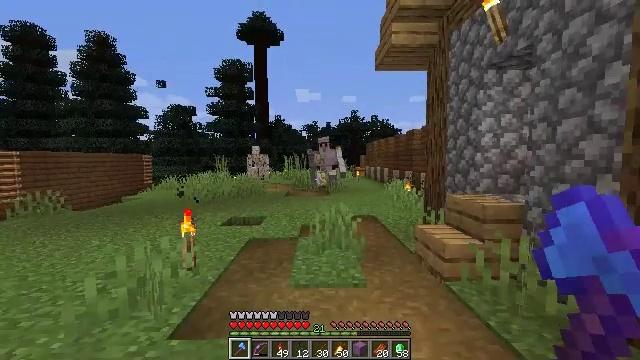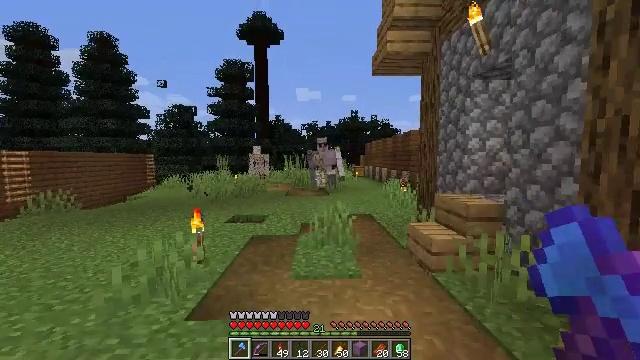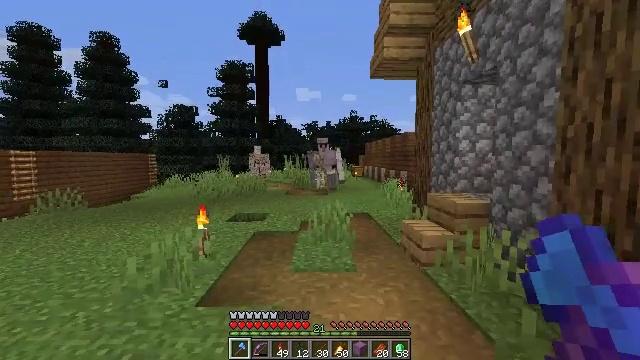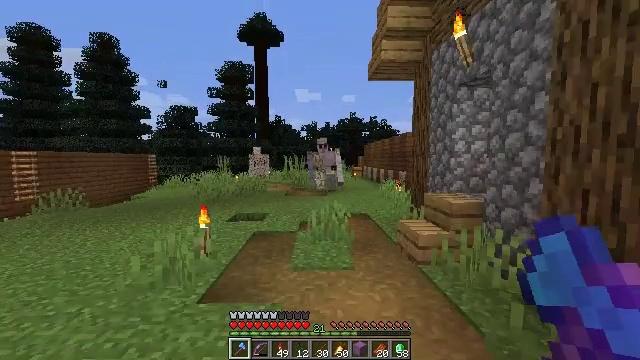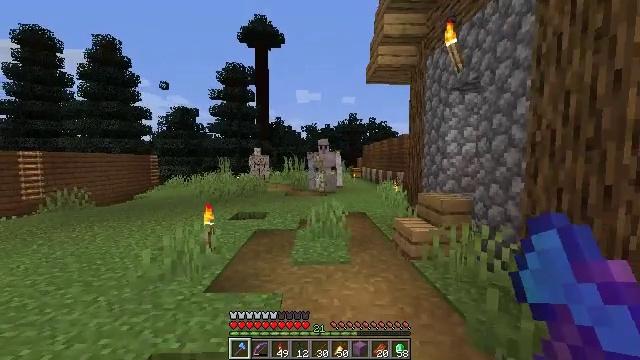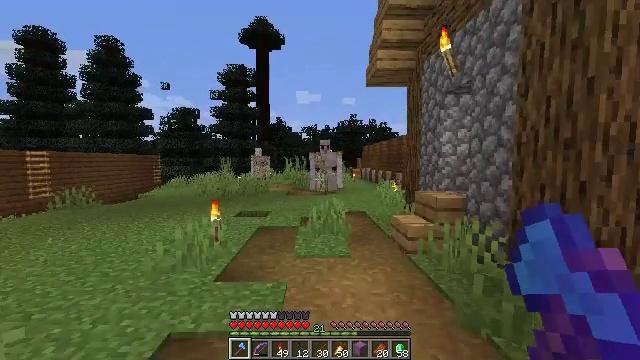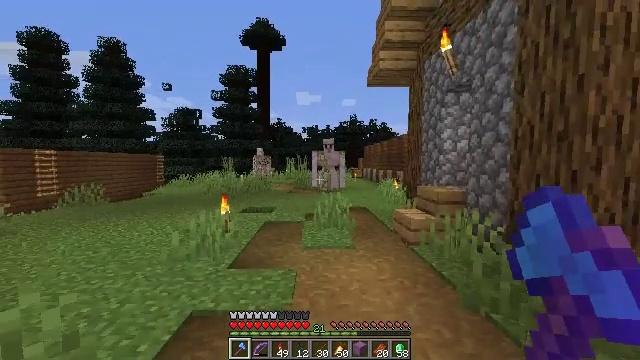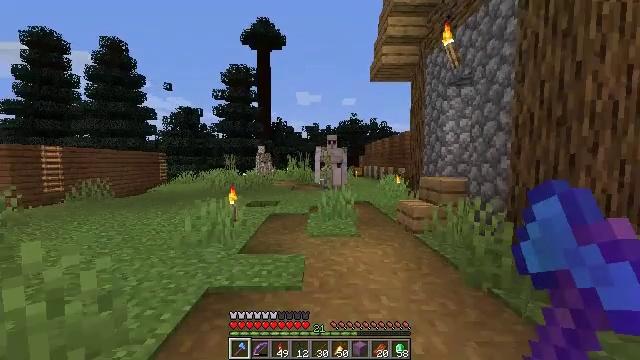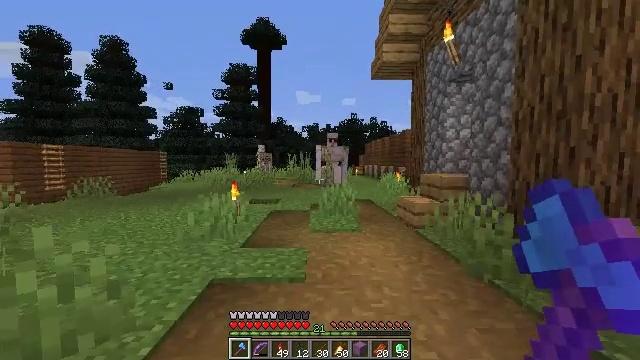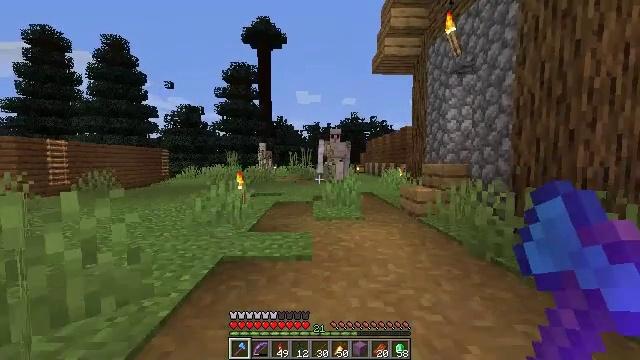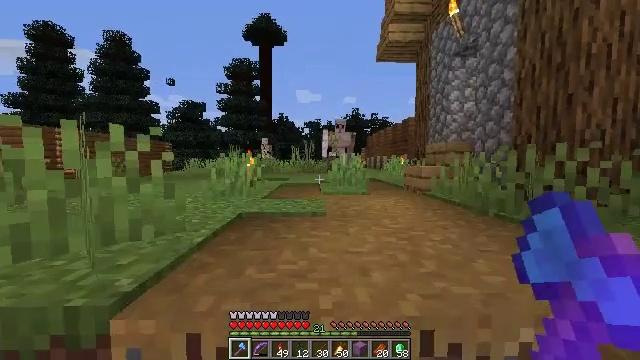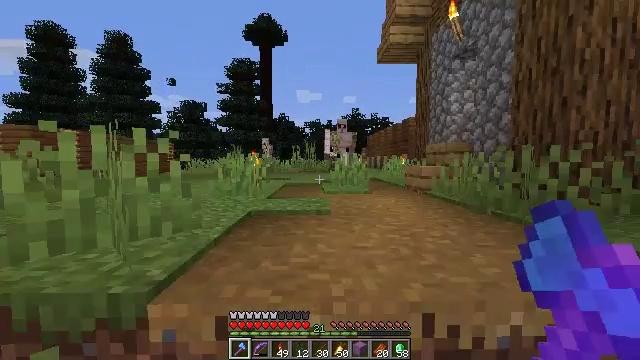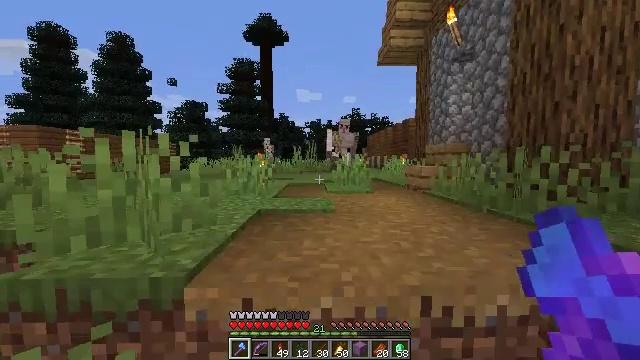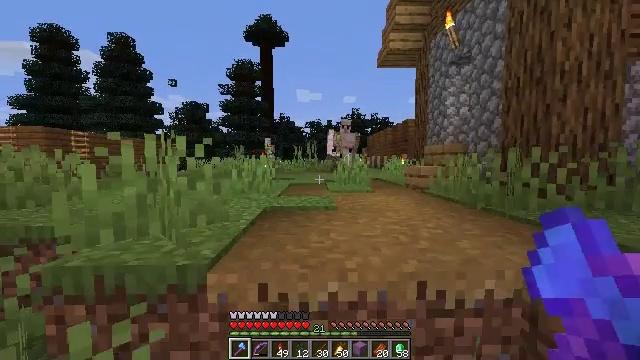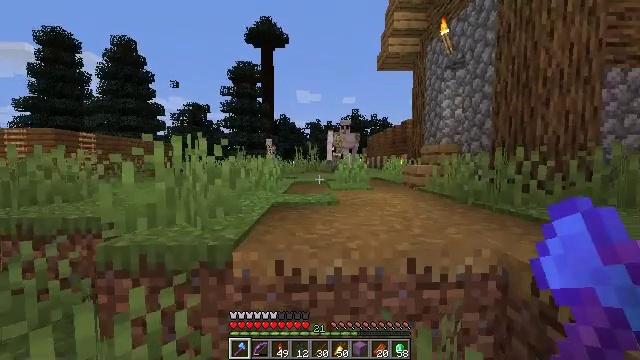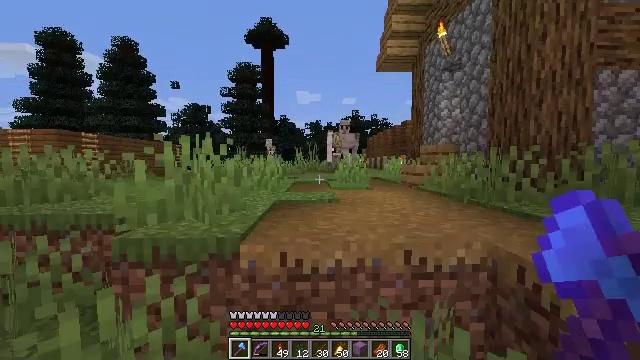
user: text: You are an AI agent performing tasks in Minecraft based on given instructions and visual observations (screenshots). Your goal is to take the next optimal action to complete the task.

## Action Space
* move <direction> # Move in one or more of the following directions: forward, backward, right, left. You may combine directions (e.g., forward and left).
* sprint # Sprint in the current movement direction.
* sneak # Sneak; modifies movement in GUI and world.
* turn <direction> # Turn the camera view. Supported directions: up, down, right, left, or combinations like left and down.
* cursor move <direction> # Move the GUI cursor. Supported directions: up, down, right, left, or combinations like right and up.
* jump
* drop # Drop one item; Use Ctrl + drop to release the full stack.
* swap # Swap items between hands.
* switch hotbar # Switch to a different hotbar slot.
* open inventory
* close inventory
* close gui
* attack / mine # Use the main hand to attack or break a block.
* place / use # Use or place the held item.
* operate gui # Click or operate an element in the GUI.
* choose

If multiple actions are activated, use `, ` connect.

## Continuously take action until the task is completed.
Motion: motion action
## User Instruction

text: Craft arrows with the necessary materials in the crafting table.
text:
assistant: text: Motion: move back
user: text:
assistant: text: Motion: move back
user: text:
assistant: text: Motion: move back
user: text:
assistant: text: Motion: move back
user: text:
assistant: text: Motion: move back and move left
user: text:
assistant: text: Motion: move back and move left
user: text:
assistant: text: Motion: move back and move left
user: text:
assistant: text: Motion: move back and move left
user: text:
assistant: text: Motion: move back and move left
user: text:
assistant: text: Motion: move back and move left
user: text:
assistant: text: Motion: move back
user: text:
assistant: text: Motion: move back
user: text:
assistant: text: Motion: move back
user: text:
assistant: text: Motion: move back
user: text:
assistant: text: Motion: move back
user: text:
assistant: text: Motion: move back
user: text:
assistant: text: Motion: move back
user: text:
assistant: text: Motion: move back
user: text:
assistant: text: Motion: move back
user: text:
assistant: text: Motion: move back
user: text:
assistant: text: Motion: move back
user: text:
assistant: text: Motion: move back
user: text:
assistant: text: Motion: move back
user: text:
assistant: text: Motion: move back
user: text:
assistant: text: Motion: move back
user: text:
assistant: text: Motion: move back
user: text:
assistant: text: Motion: move back
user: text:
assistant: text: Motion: move back
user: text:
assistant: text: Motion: move back
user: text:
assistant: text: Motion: move back